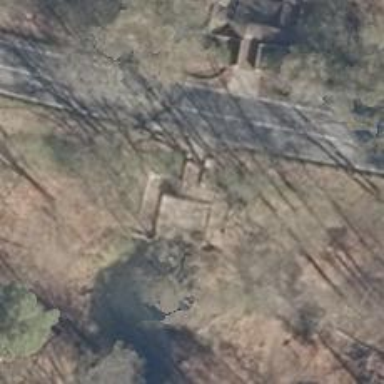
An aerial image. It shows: Concrete path bridge.